Question: I was reading The intel microprocessor 8th edition. I came across the following text:

> The programming model of the 8086 through Core2 is considered to be because its registers are used during application programming and are specified by the instructions. Other registers, detailed later in the chapter, are considered to be because they are not addressable directly during applications programming, but may be used indirectly during system programming.
This gives rise to the thought that all the instructions in 8086 and 8088 are program visible registers, including instruction pointer. Is it so?
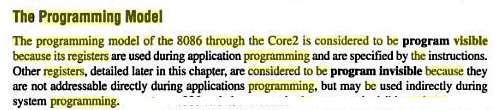
Answer: You can't touch the instruction pointer directly, but you can get it if you need to with a simple trick:
'''
fetch_eip: mov eax, [esp]
ret
'''
Then:
'''
call fetch_eip
'''
That'll put the value of 'eip', the instruction pointer, into 'eax' (because it'll be whatever the stack pointer 'esp' was referencing when you call into 'fetch_eip').
It's invalid to have 'eip' be the destination of a 'mov' operation, so you can't fiddle with 'eip' directly. The only way to affect it is with jump operations, call operations (as exploited by this trick), and some other limited cases.